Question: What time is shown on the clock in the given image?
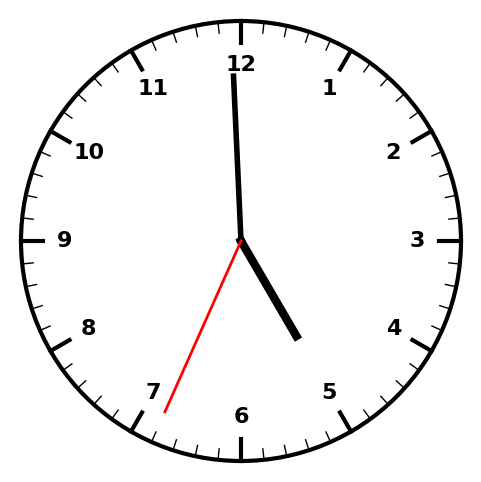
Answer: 04:59:34